Question: I am trying to make a div that looks like the MS Windows Command Prompt.
The div is resizeable, and has two children: a title-bar div, and a content div.
I want the content div to get scrollbars when it is larger than the window div. I want the title-bar to always be visible and not scroll, and not to be on top of the scroll bars.

<URL> interactively demonstrates my problem. Click on the content text and new rows get added. When enough rows are added for scroll bars to appear, they do not.
The content div has 'overflow:auto' set.
Setting 'max-height' or 'height' on the content to '100%' does not work because 100% doesn't account for the title-bar height, so the scrollbars appear after some rows have gone off the bottom. Also, the scrollbars, when they appear, obscure the draggable thumb on the outer div, stopping it being resizeable :(
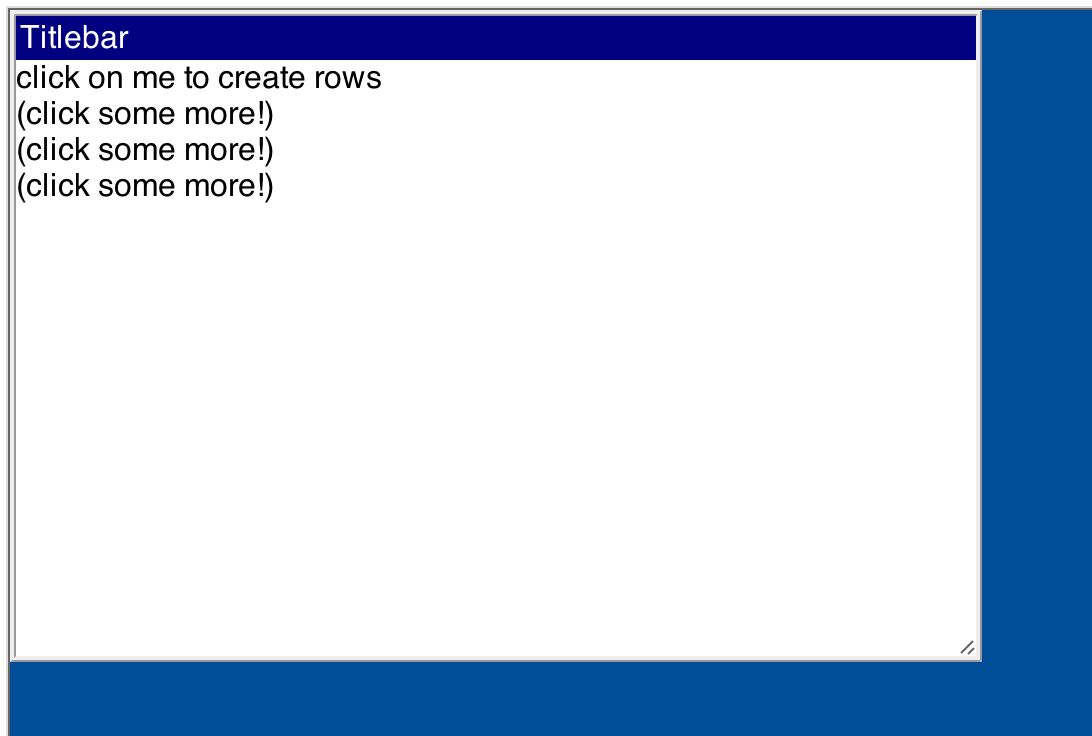
Answer: Just change your resizable window to the child 'content' '<div>'. that way you're resizing the child '<div>' and the parent '<div>' resizes automatically to hold its contents.
Also, not sure if it was intentional but you have '<div id ="Content" class="Content">' in your html and '.Frame>.Contents {' in your CSS (note the word content has an 's' in the CSS).
I believe this is what you're looking for:
<URL>